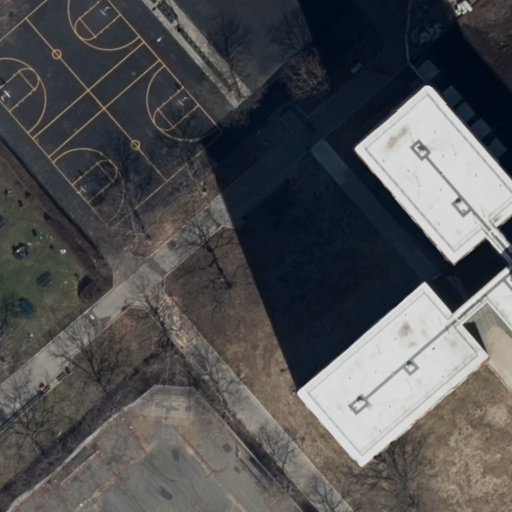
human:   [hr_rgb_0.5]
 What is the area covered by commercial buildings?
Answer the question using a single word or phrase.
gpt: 0m2

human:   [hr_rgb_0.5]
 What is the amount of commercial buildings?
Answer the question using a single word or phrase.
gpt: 0

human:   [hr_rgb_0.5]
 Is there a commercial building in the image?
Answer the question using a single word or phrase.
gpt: no

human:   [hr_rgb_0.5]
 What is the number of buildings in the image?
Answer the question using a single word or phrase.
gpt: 1

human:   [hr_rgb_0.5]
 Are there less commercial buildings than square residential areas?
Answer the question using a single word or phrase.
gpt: no

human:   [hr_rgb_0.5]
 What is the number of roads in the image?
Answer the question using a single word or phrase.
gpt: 2

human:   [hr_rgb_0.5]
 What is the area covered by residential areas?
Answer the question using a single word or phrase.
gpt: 477m2

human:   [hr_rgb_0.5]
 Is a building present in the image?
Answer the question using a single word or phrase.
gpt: yes

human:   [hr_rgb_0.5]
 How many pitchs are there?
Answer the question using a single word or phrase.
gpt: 1

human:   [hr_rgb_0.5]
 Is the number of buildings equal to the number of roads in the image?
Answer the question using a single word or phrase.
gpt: no

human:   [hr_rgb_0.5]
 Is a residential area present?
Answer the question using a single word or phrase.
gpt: yes

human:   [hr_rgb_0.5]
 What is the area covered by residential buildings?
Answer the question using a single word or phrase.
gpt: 1231m2

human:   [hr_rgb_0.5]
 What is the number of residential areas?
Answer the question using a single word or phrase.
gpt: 1

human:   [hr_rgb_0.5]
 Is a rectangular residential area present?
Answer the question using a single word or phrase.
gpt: yes

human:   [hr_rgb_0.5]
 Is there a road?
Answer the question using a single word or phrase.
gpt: yes

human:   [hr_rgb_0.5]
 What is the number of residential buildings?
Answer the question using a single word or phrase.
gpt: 1

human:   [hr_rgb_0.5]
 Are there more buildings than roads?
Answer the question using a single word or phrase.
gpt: no

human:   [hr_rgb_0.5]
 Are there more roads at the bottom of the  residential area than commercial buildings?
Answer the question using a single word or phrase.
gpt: yes

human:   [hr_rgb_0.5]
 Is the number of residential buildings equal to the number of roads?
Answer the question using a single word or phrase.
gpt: no

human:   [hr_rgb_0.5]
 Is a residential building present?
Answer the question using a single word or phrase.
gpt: yes

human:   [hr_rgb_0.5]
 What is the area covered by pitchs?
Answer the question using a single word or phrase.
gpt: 38m2

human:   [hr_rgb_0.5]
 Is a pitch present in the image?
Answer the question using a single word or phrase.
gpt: yes

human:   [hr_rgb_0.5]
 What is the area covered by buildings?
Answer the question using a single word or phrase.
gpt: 1231m2

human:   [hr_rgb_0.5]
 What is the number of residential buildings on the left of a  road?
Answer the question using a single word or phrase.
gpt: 0

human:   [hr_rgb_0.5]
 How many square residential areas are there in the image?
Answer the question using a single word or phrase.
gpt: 0

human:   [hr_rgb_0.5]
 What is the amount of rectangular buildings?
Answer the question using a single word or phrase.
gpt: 0

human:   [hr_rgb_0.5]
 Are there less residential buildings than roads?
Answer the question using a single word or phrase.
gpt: yes

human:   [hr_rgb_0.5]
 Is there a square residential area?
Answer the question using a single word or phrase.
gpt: no

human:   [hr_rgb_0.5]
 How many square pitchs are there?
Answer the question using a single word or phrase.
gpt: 0

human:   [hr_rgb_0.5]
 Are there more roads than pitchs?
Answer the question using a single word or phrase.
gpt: yes

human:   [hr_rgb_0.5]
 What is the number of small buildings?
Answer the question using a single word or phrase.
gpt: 0

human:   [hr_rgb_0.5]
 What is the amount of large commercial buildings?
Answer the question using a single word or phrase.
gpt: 0

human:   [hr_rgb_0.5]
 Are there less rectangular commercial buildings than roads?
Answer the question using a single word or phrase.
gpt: yes

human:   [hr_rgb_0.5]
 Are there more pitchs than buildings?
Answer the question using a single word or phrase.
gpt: no

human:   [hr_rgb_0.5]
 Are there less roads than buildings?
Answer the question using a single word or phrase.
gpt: no

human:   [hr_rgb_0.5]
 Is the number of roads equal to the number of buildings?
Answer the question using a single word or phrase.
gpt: no

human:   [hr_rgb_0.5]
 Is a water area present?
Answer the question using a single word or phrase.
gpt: no

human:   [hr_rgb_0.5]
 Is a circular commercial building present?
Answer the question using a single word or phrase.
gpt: no

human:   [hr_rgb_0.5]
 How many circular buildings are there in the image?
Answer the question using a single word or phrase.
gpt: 0

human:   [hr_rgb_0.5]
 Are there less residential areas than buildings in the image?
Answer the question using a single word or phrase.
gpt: no

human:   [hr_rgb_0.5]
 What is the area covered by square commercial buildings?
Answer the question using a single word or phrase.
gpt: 0m2

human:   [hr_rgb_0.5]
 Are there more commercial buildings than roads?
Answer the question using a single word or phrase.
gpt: no

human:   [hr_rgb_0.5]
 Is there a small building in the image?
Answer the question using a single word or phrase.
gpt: no

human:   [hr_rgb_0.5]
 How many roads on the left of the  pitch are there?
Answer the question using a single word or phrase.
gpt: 0

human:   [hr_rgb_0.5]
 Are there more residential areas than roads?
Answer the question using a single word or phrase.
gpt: no

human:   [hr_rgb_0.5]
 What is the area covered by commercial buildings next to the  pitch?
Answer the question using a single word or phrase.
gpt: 0m2

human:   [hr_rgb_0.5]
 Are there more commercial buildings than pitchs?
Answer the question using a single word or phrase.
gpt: no

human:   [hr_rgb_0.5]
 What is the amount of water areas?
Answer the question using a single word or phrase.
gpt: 0

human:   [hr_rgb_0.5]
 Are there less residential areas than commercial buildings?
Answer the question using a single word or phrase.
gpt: no

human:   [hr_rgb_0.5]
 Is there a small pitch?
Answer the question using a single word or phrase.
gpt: yes

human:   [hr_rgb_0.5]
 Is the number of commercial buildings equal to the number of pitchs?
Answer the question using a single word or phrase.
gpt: no

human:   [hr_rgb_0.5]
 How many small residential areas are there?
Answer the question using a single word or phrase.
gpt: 0

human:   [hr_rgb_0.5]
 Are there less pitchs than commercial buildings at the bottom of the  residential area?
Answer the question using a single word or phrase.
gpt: no

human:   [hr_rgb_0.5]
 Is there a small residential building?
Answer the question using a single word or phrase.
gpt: no

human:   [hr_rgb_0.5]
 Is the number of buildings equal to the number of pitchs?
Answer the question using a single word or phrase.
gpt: yes

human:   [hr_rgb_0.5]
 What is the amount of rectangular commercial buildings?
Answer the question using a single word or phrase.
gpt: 0

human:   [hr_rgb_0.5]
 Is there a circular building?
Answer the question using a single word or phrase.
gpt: no

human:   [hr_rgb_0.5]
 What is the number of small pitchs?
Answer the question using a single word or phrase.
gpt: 1

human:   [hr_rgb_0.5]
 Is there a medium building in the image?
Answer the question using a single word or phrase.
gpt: no

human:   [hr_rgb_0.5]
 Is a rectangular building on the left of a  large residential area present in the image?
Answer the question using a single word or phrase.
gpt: no

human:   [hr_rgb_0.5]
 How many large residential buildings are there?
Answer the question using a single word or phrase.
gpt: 1

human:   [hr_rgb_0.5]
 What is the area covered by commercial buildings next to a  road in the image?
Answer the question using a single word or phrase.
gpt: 0m2

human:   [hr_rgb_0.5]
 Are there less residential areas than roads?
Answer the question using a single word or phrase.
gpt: yes

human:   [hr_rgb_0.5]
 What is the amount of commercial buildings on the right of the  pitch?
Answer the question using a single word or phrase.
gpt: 0